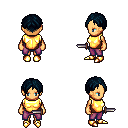
a pixel art fantasy rpg character, female body template, human, tanned skin, gold chest armor, magenta pants, raven parted hairstyle, gold boots, dagger, four views (front, back, left, right), 2x2 character sprite sheet, small pixel art, hard edges, no anti-aliasing